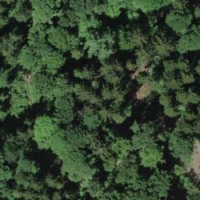
EUNIS habitat code: 44
Species observed at this site:
Lysimachia nemorum